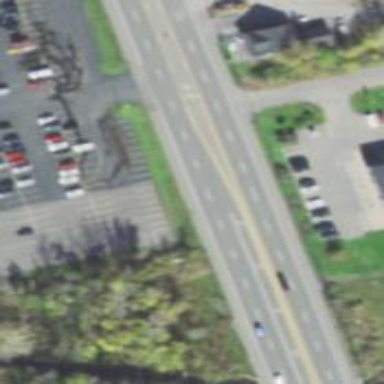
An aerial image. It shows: Asphalt road classified as primary highway.